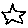
Label: star